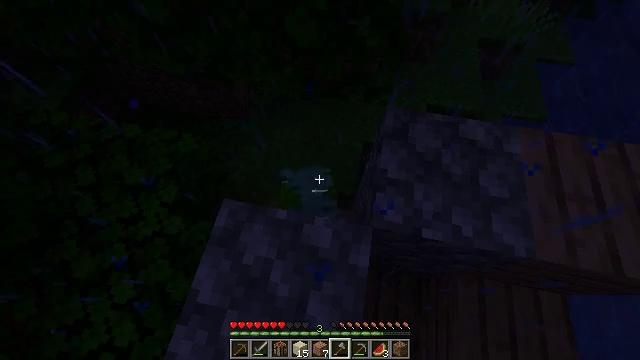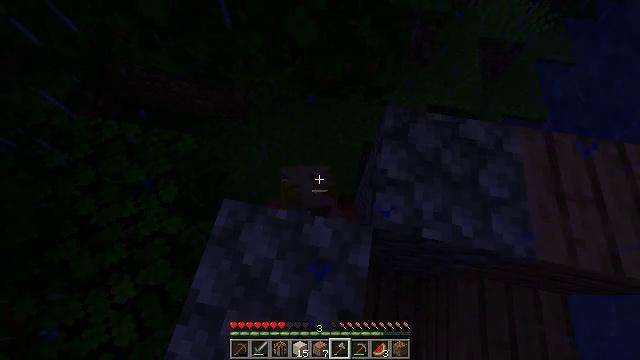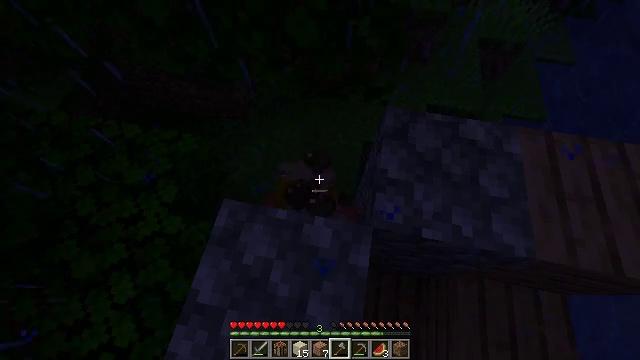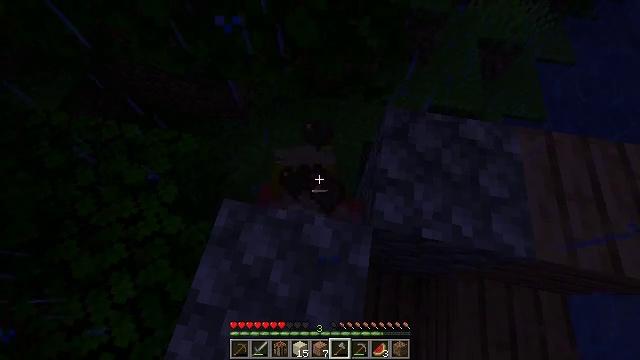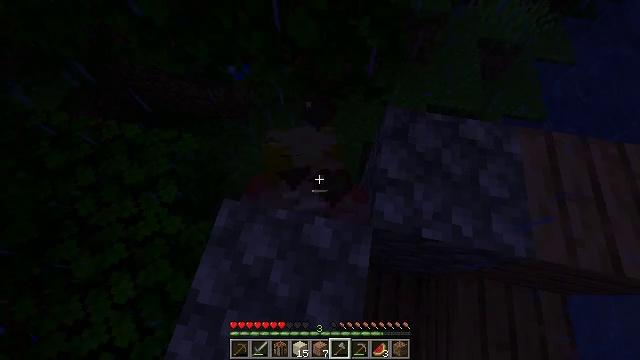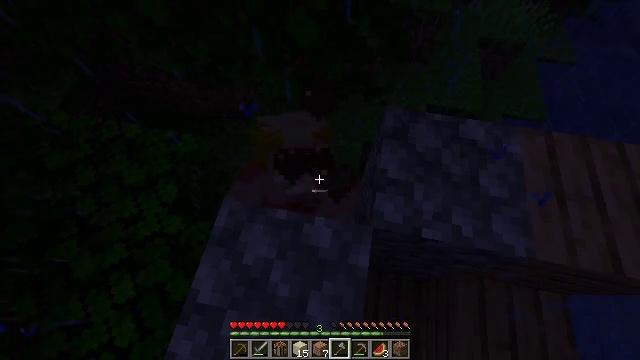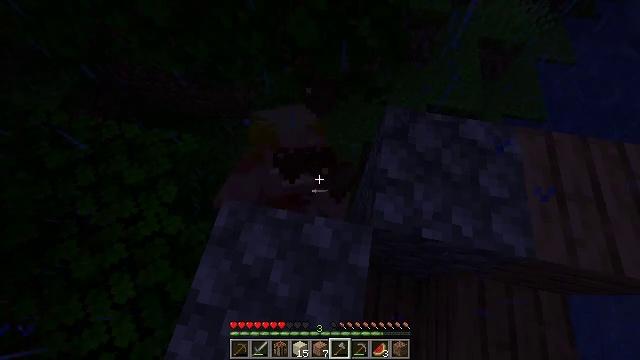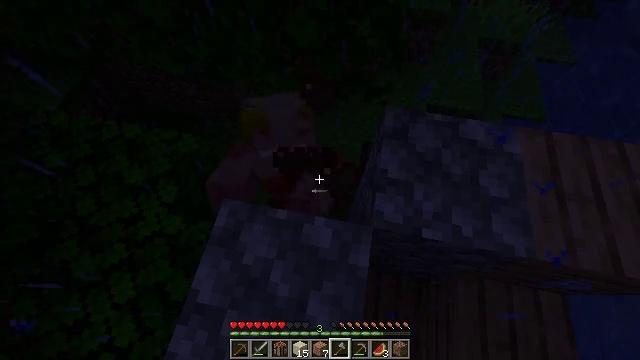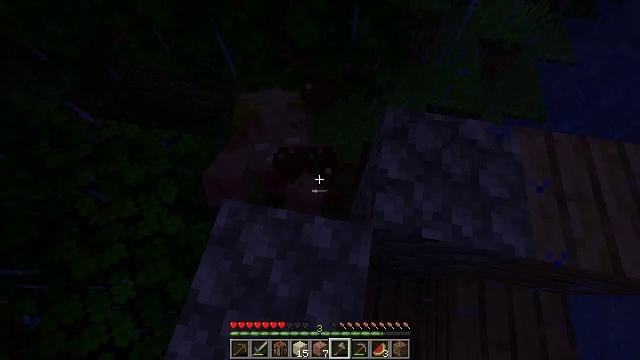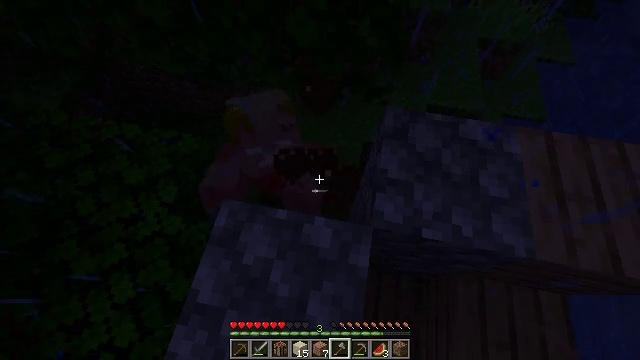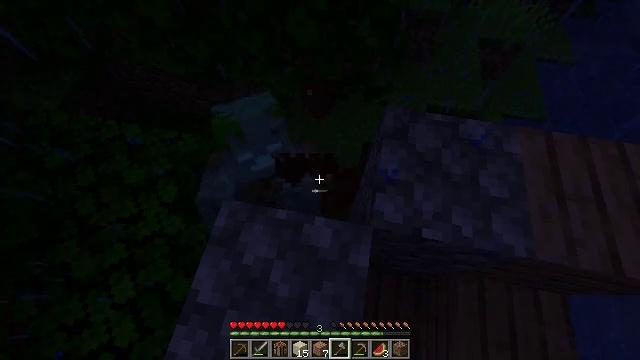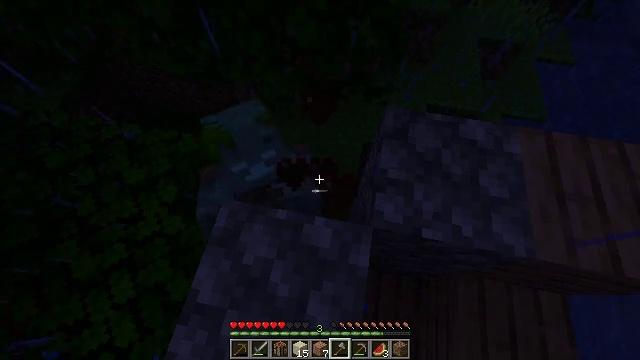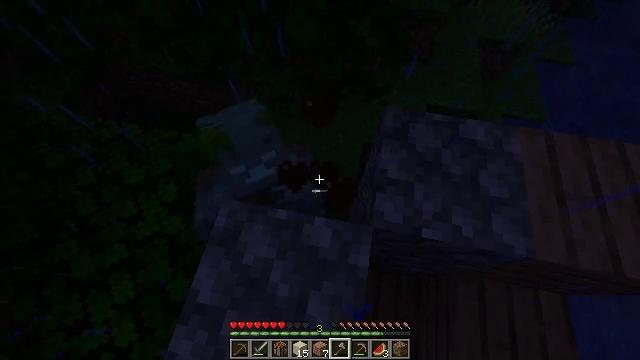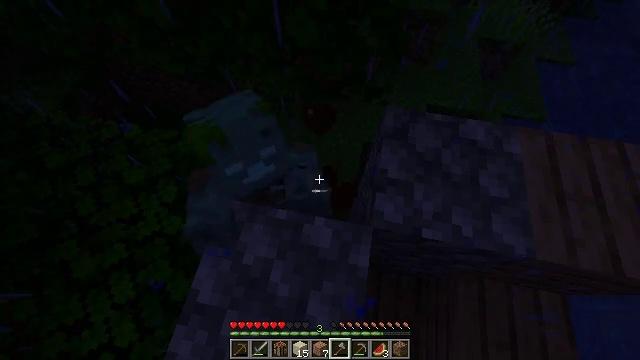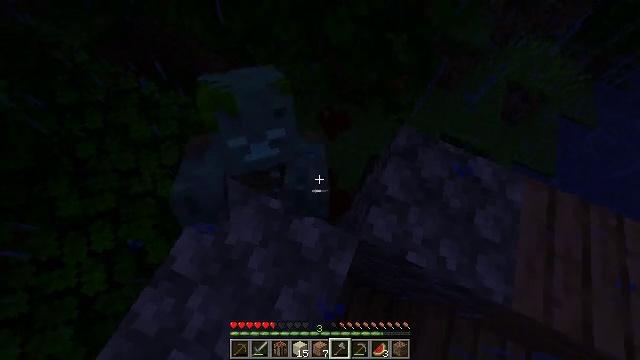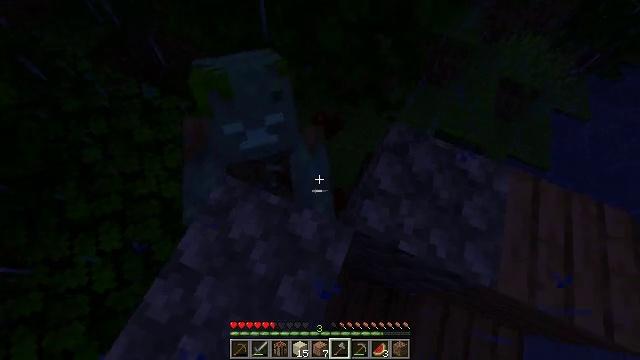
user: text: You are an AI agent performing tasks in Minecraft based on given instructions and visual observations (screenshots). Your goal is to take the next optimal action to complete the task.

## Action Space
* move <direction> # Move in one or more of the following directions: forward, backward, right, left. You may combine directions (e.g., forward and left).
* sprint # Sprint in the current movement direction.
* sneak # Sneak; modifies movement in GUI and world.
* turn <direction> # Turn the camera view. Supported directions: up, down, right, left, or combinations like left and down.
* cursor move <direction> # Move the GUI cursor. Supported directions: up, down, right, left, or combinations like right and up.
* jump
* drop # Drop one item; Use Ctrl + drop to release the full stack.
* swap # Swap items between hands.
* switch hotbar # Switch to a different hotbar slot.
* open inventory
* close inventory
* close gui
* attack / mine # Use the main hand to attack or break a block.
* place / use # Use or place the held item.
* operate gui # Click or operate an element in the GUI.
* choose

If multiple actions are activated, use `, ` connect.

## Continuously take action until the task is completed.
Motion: motion action
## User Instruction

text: Combat the drowned.
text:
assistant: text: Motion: no_op
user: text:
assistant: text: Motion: no_op
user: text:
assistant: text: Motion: no_op
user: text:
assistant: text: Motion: no_op
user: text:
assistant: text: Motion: no_op
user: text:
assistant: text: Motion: no_op
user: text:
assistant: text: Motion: no_op
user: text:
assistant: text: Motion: no_op
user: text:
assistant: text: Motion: no_op
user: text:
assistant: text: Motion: no_op
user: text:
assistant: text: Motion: no_op
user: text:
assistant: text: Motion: no_op
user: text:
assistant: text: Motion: no_op
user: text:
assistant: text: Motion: no_op
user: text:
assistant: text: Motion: no_op
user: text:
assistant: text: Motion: no_op
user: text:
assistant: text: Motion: turn left
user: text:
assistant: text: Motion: turn left
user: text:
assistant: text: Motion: turn left
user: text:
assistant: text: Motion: turn left
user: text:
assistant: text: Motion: turn left, attack / mine
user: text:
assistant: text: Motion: attack / mine
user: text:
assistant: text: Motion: attack / mine
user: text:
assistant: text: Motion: turn up, attack / mine
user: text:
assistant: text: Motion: no_op
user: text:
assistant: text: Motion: turn up
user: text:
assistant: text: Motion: turn up
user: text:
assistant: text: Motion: turn left and up
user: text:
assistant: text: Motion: turn up
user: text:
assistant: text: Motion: turn up